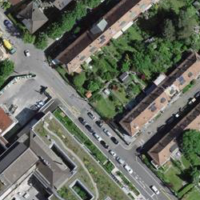
EUNIS habitat code: 54
Species observed at this site:
Mahonia aquifolium